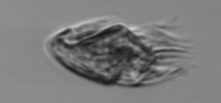
Label: Tontonia_appendiculariformis